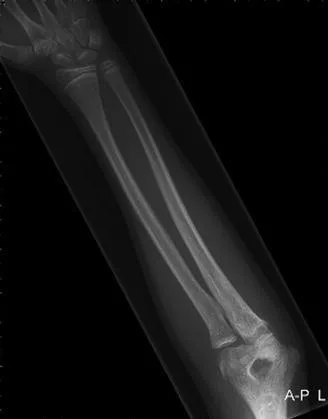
AP radiograph of the unaffected left forearm.
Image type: radiology (x_ray)